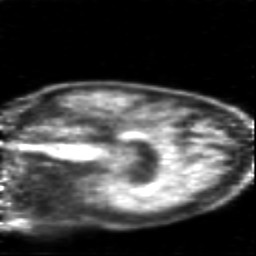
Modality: PET
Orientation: sagittal
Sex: female
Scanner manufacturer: siemens